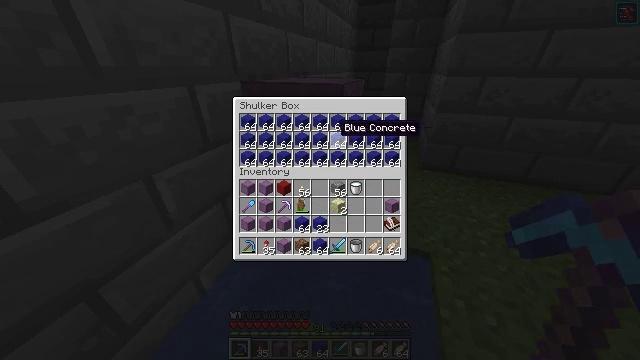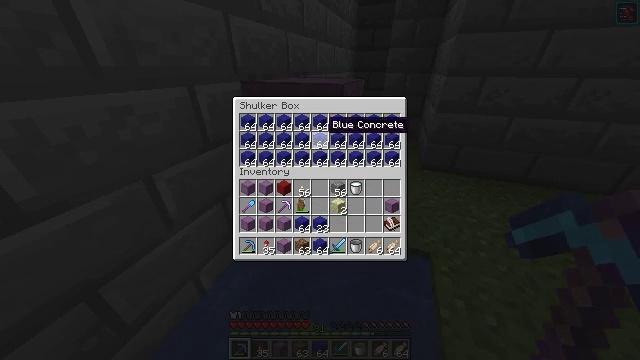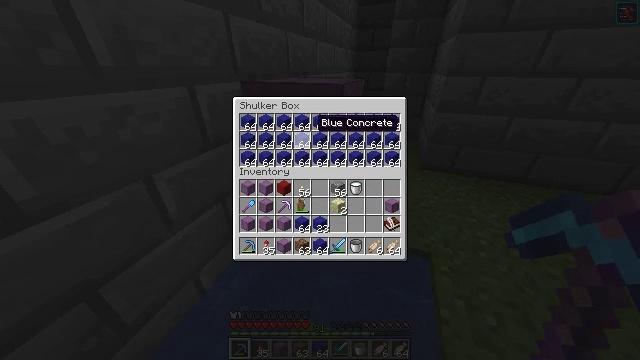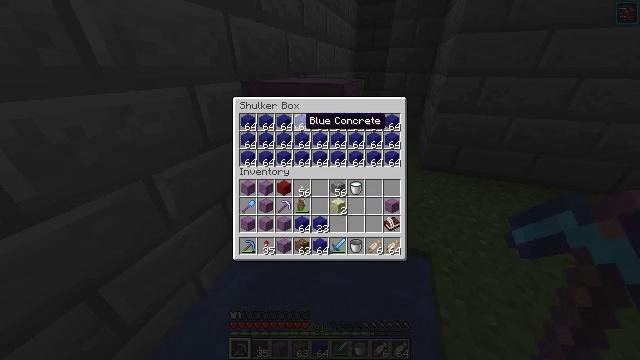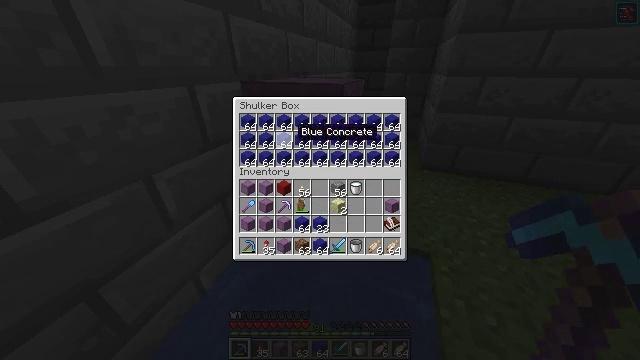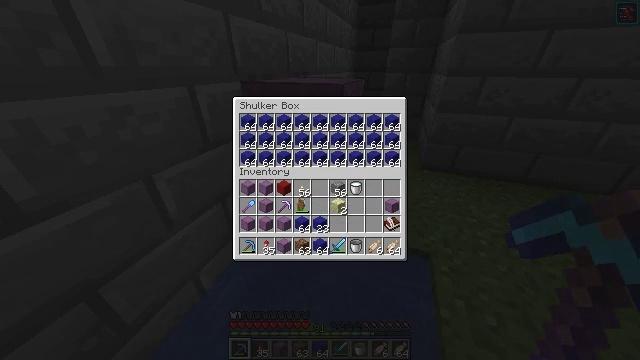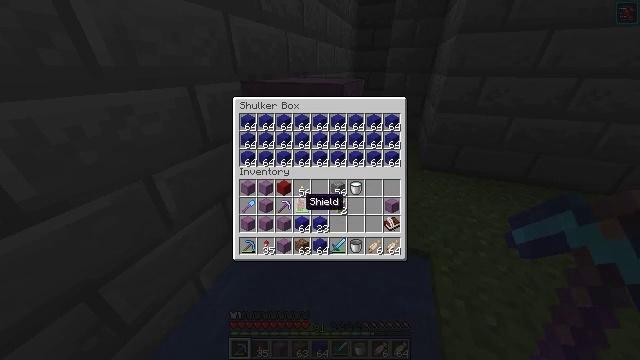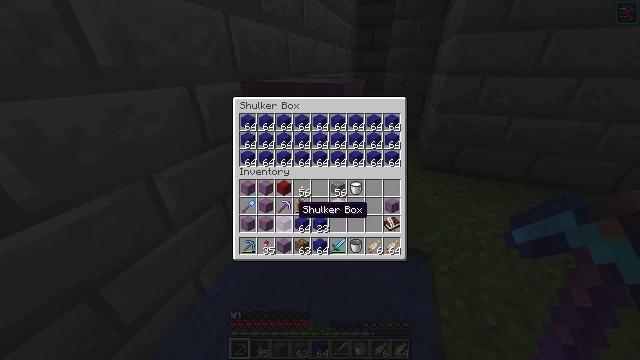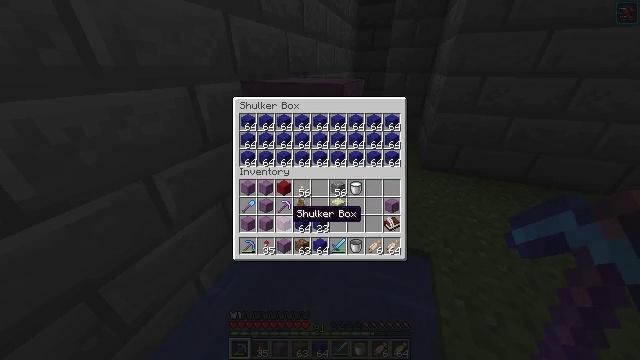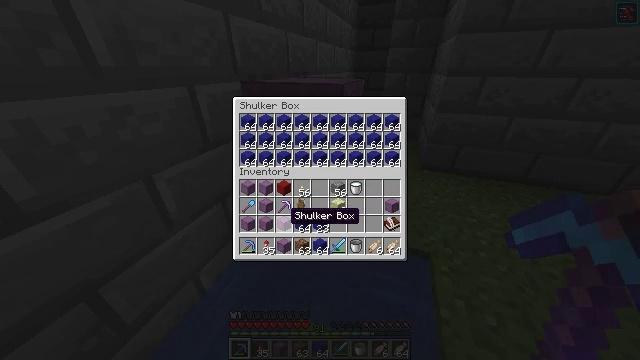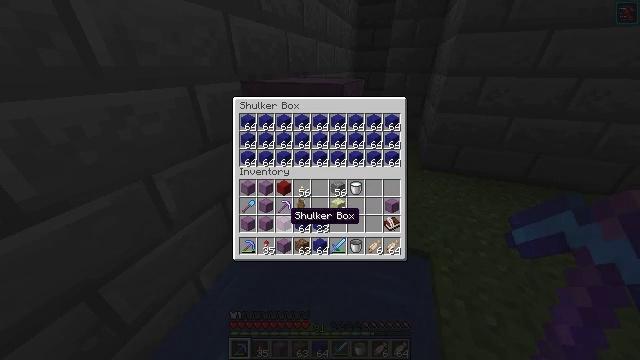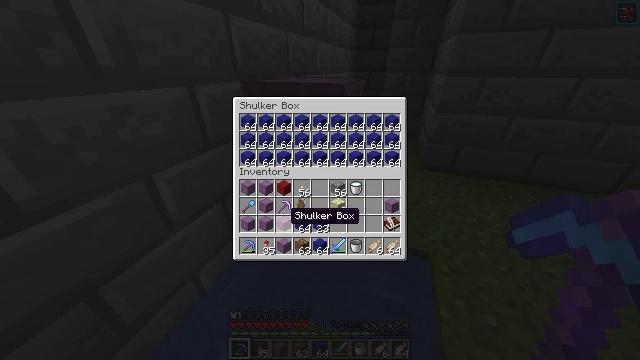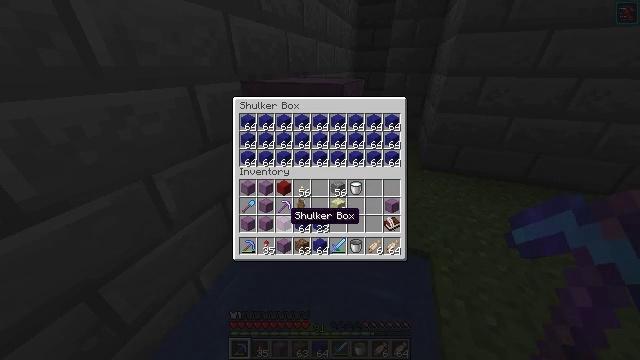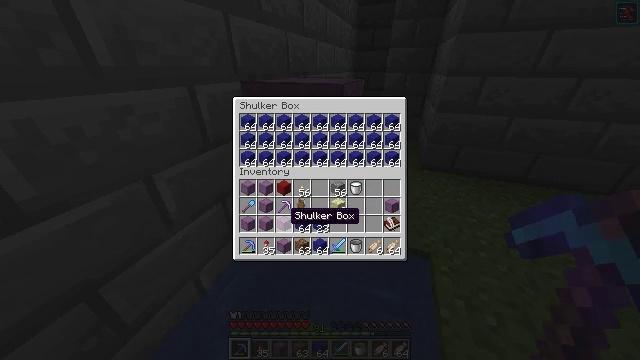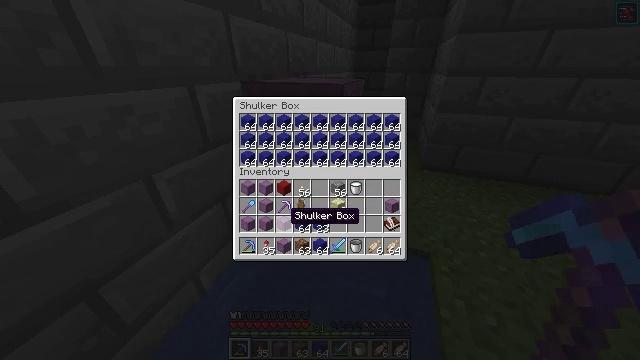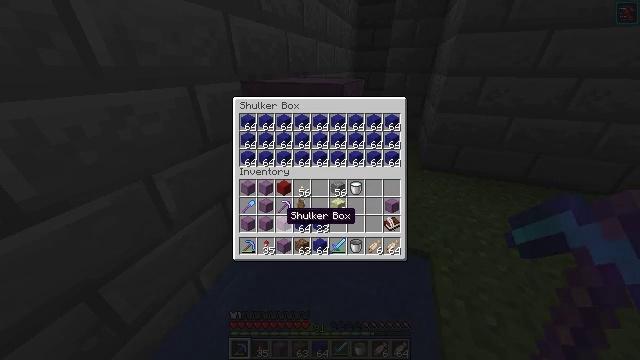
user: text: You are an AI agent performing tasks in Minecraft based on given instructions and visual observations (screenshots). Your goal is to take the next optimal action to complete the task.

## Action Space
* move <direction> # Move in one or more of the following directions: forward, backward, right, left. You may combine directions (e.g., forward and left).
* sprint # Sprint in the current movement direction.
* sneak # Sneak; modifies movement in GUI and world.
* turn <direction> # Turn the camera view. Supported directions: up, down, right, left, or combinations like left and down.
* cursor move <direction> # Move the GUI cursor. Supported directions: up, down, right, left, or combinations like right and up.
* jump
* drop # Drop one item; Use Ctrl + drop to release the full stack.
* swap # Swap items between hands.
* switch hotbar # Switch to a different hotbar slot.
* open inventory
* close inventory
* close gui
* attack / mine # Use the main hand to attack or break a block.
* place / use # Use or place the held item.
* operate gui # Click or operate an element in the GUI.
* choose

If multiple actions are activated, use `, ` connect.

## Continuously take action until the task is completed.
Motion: motion action
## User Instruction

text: Break the shulker box to collect it.
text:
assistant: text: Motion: cursor move left
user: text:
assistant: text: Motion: cursor move left
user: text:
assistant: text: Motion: cursor move left
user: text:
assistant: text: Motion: cursor move left and down
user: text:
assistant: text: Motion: cursor move down
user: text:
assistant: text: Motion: cursor move down
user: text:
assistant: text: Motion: cursor move left and down
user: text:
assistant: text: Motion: no_op
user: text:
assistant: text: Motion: no_op
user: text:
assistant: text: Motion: no_op
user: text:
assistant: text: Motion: no_op
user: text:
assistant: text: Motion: no_op
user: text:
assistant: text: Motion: no_op
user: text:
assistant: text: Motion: no_op
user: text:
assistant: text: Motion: no_op
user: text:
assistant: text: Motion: no_op
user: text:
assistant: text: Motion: no_op
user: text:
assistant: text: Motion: no_op
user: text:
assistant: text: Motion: no_op
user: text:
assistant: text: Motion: cursor move up
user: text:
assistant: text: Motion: no_op
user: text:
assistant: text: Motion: no_op
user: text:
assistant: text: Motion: no_op
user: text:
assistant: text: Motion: cursor move up
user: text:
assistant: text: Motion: no_op
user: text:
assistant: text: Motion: no_op
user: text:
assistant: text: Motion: no_op
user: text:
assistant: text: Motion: cursor move left
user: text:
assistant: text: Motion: no_op
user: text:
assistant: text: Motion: no_op